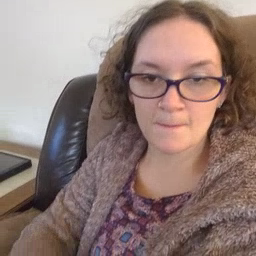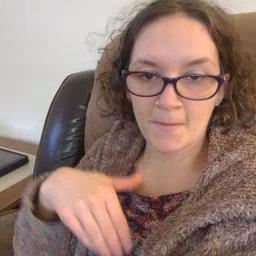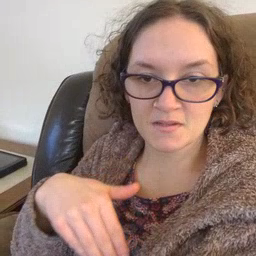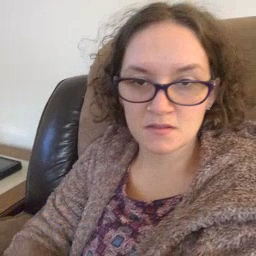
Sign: puppy